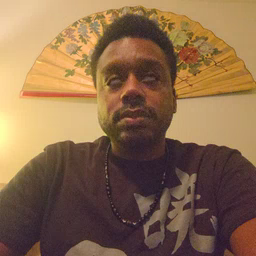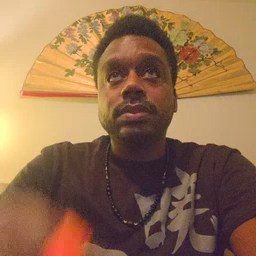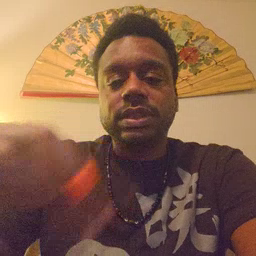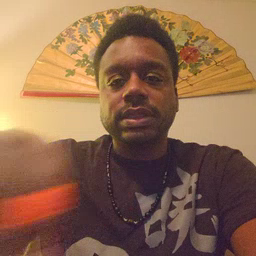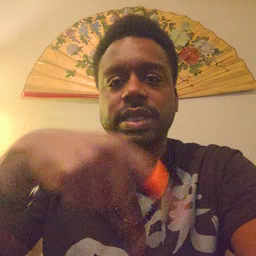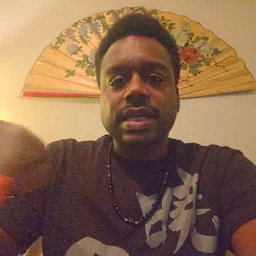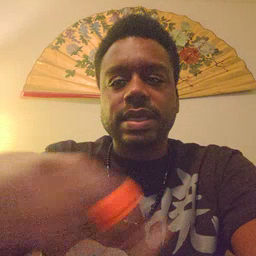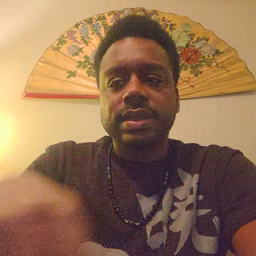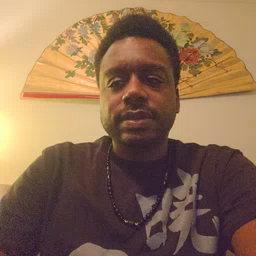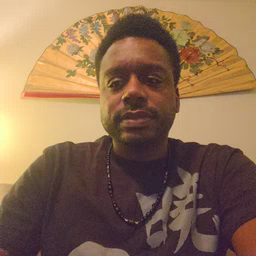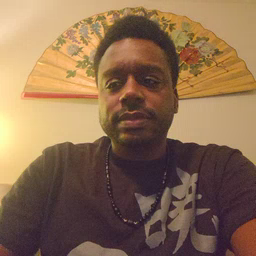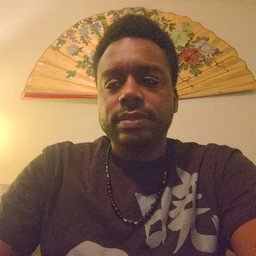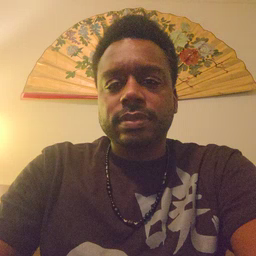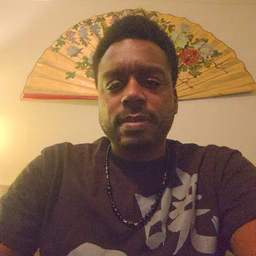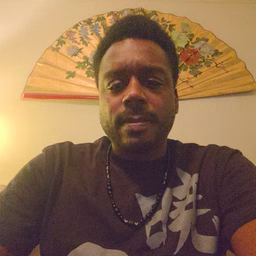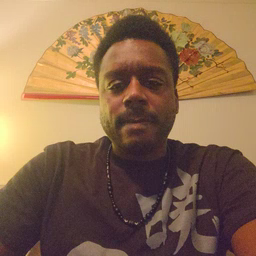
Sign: dance